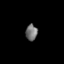
Tissue: skin
Cell type: Others
Senescence score: 0.7023
Nuclear area (px): 182
Mean DAPI intensity: 115.659